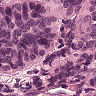
Metastatic tissue present: yes